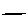
Label: line